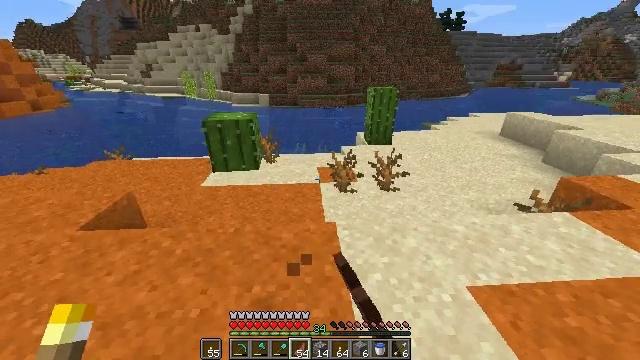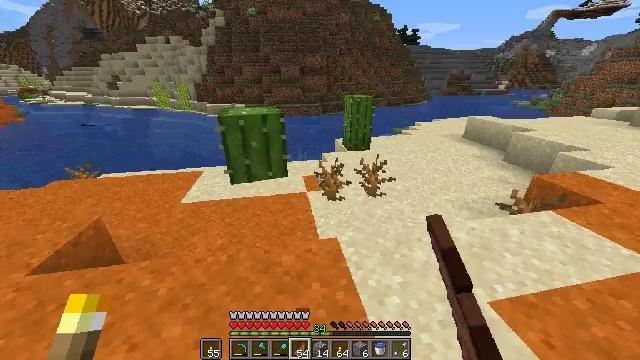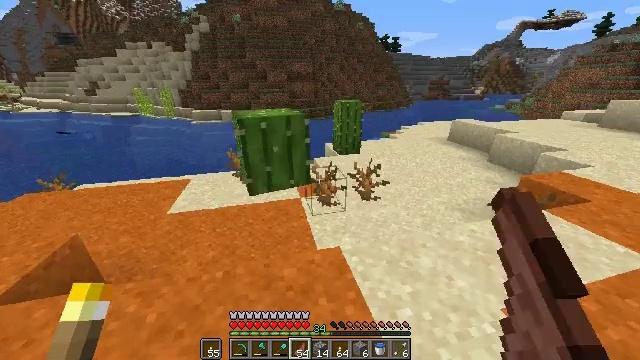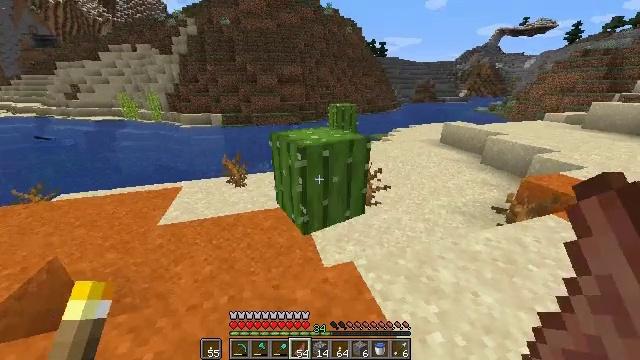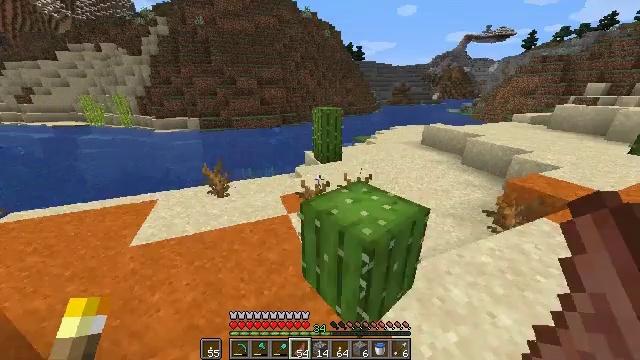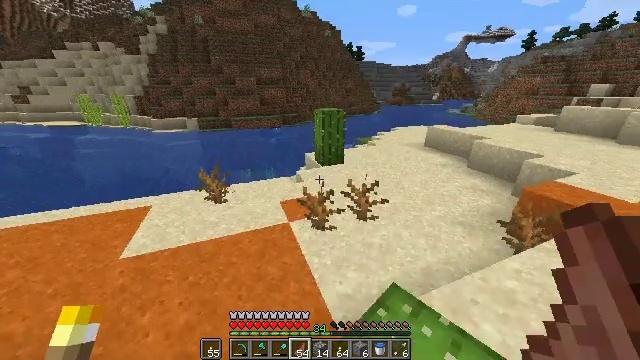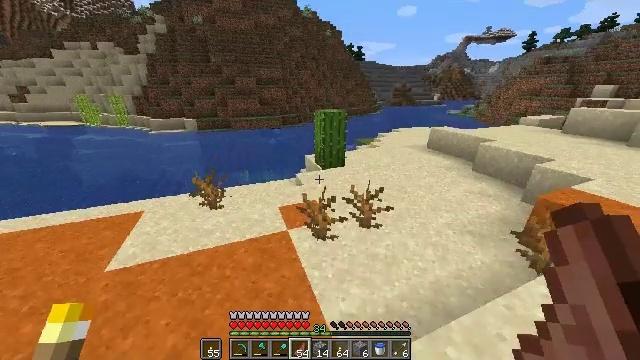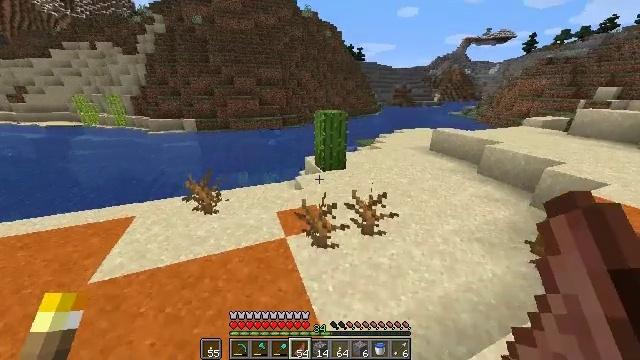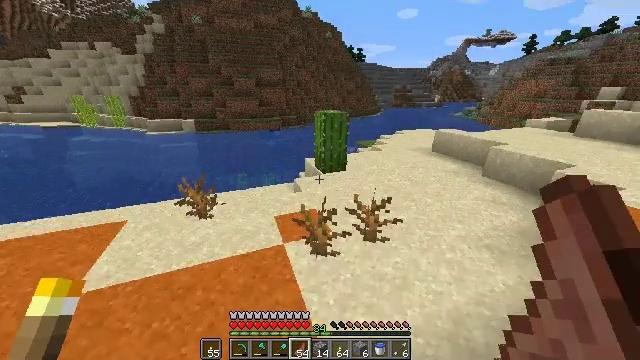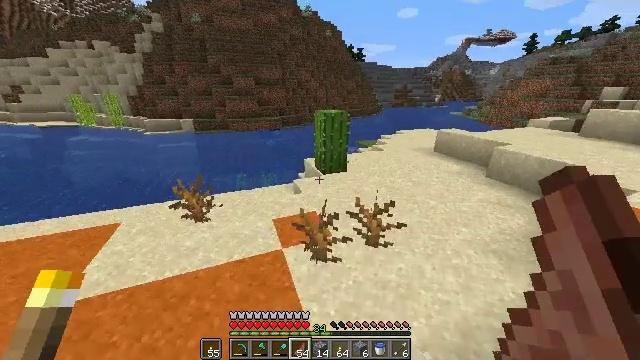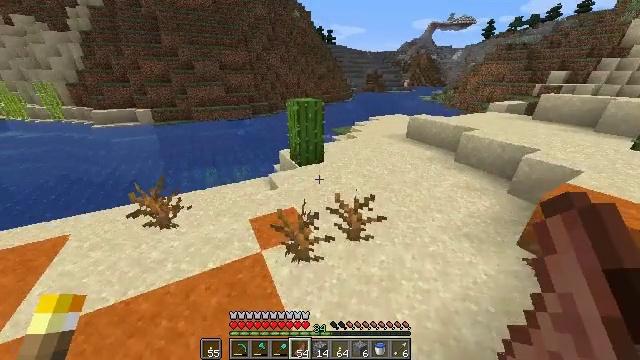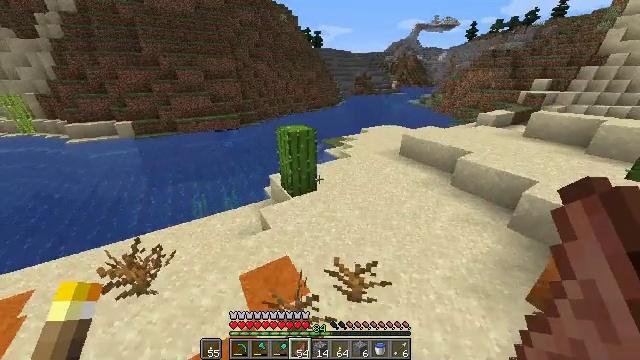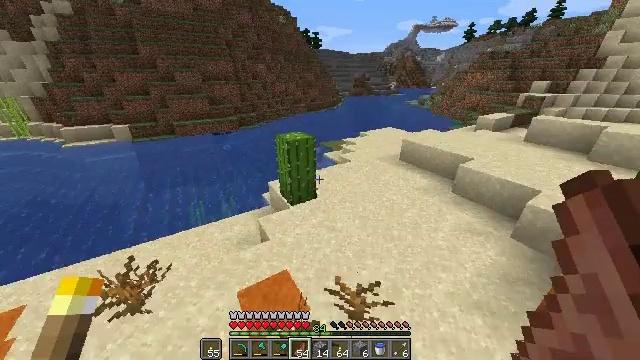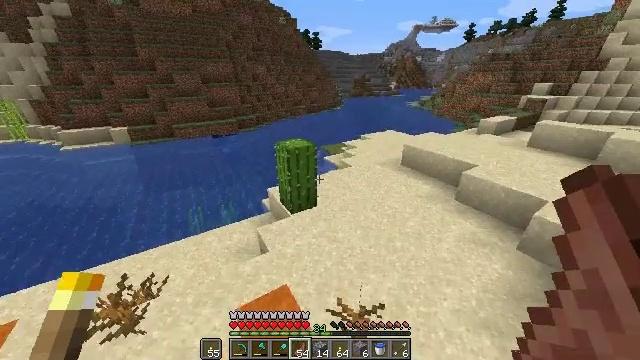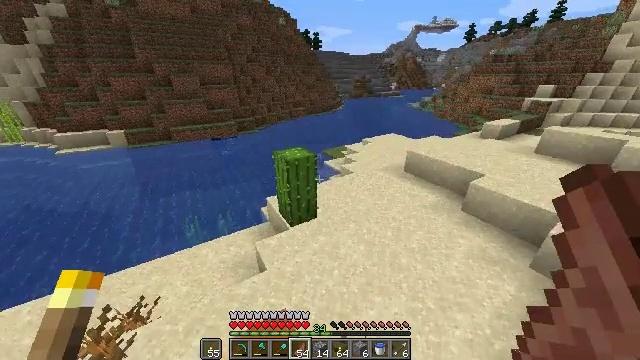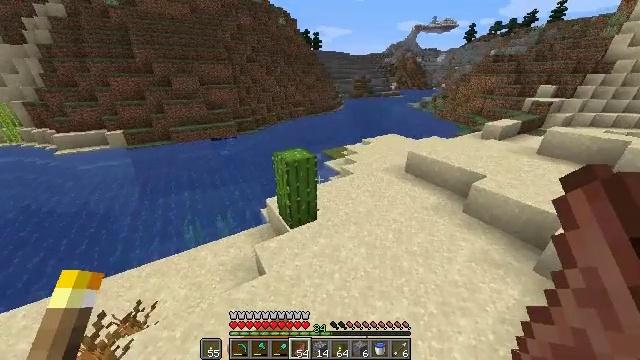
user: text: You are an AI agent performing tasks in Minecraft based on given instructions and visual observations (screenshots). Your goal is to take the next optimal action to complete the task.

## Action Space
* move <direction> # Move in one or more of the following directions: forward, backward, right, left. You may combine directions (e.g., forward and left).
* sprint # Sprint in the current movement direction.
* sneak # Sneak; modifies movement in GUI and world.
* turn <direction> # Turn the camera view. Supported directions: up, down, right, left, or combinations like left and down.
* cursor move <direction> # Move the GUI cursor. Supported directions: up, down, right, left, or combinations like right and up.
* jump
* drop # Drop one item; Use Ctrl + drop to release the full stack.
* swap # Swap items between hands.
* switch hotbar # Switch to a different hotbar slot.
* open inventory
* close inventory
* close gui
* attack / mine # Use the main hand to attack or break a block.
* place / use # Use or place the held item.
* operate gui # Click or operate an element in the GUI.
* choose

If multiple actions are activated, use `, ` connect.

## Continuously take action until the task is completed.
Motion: motion action
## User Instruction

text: Break the cactus block.
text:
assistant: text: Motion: move forward and move left, sprint, turn right
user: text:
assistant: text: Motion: move forward and move left, sprint, turn right
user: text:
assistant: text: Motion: move forward and move left, sprint, turn right
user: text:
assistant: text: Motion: move forward, sprint, turn right
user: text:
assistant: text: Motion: move forward, sprint
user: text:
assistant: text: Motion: move forward, sprint
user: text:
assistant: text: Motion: move forward, sprint
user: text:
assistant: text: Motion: move forward, sprint
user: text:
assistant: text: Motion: move forward, sprint
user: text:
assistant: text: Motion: move forward, sprint, turn right and down, jump
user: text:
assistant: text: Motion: move forward, sprint, turn right, jump
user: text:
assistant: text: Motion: move forward, sprint
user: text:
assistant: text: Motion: move forward, sprint
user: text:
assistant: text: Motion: move forward, sprint
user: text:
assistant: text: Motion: move forward, sprint
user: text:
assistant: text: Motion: move forward, sprint
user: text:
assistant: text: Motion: move forward, sprint
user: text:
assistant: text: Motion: move forward, sprint
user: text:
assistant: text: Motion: move forward, sprint
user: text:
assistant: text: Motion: move forward, sprint
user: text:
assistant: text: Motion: move forward, sprint
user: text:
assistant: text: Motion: move forward, sprint, attack / mine
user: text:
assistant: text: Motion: move forward, turn left, attack / mine
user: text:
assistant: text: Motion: move forward, attack / mine
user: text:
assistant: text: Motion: move forward, attack / mine
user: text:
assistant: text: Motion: attack / mine
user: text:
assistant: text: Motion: attack / mine
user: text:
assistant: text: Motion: attack / mine
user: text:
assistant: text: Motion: attack / mine
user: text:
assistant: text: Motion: attack / mine